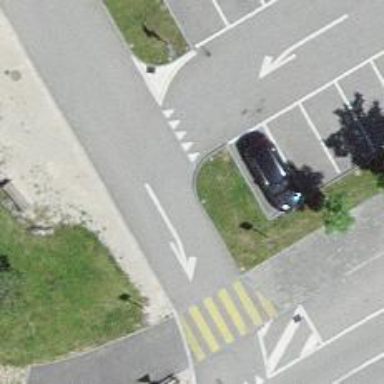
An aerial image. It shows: Road serving as parking aisle.